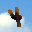
Label: 4